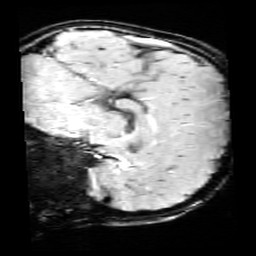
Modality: SWI
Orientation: sagittal
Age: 11
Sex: female
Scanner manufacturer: siemens
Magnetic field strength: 3 T
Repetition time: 0.027 s
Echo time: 0.02 s